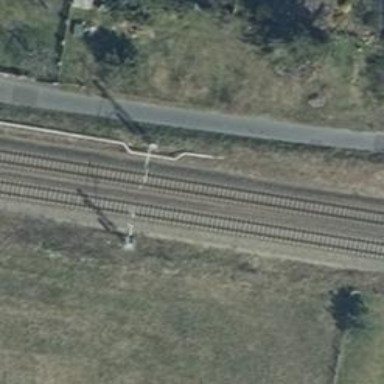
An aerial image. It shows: Milestone along the railway with catenary mast.